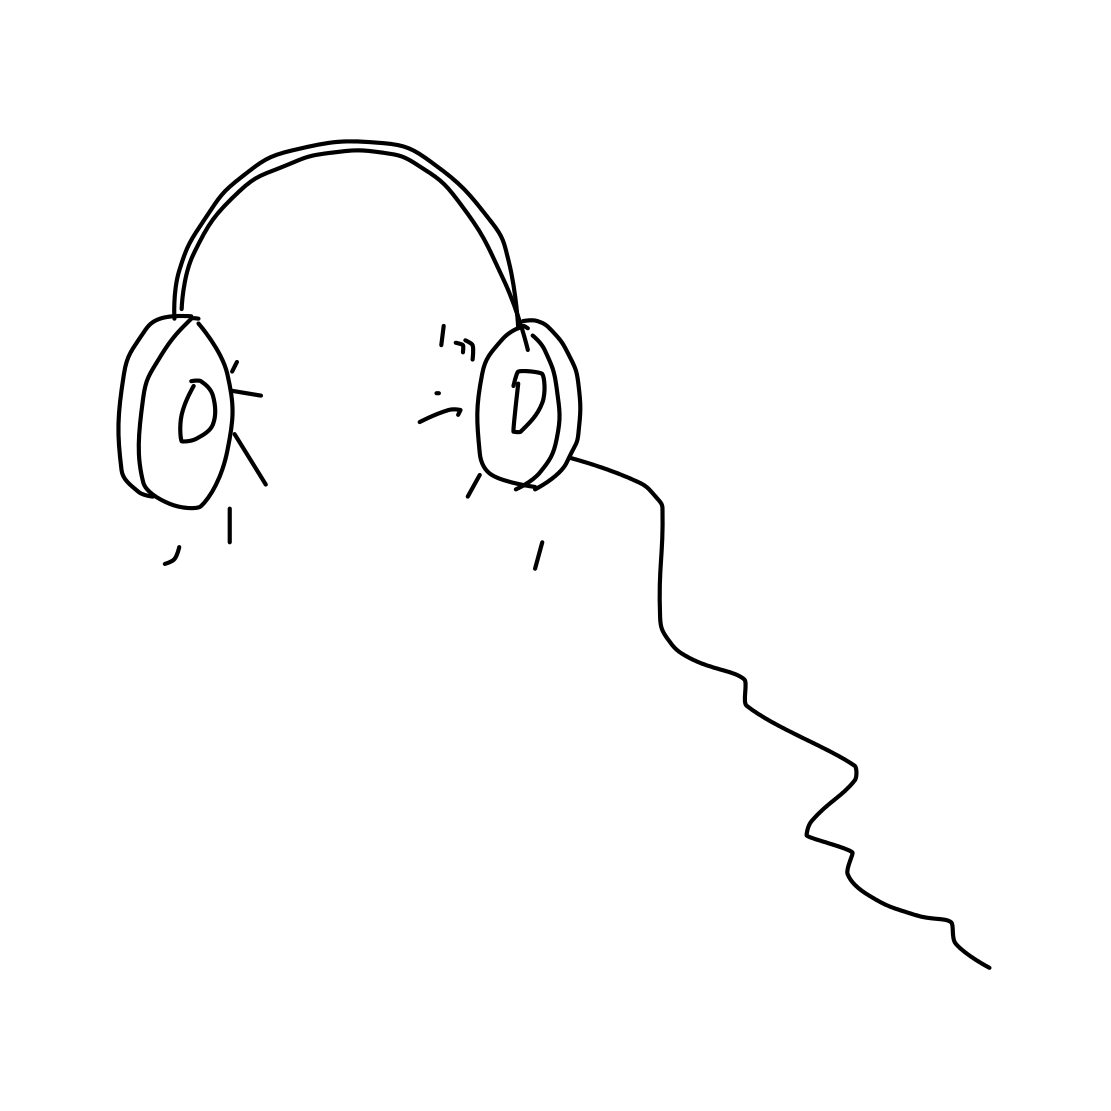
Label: head-phones